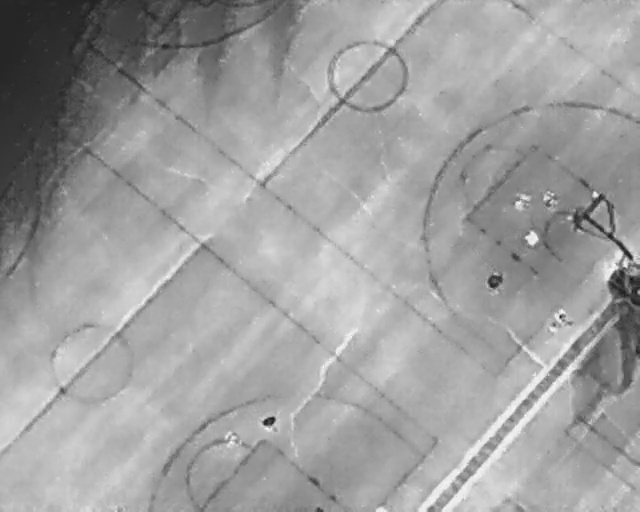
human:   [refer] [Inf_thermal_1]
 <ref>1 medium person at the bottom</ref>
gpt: <box>[[40, 81, 43, 84, 2]]</box>